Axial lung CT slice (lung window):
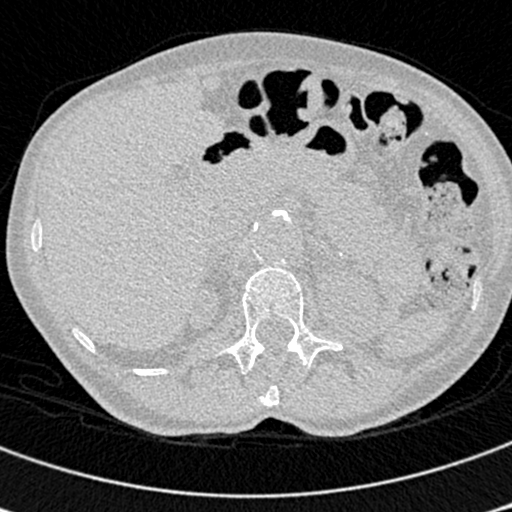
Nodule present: no